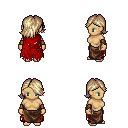
a pixel art fantasy rpg character, female body template, human, tanned skin, red tattered cape, robe skirt, white blonde swoop hairstyle, cloth bracers, four views (front, back, left, right), 2x2 character sprite sheet, small pixel art, hard edges, no anti-aliasing